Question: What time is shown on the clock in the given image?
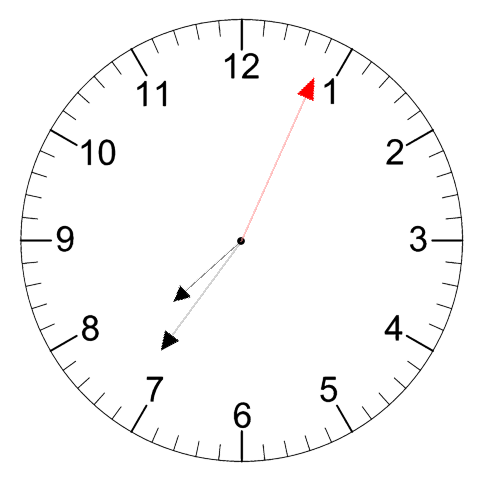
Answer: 07:36:04